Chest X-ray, PA view. Patient: 38 years old, sex M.
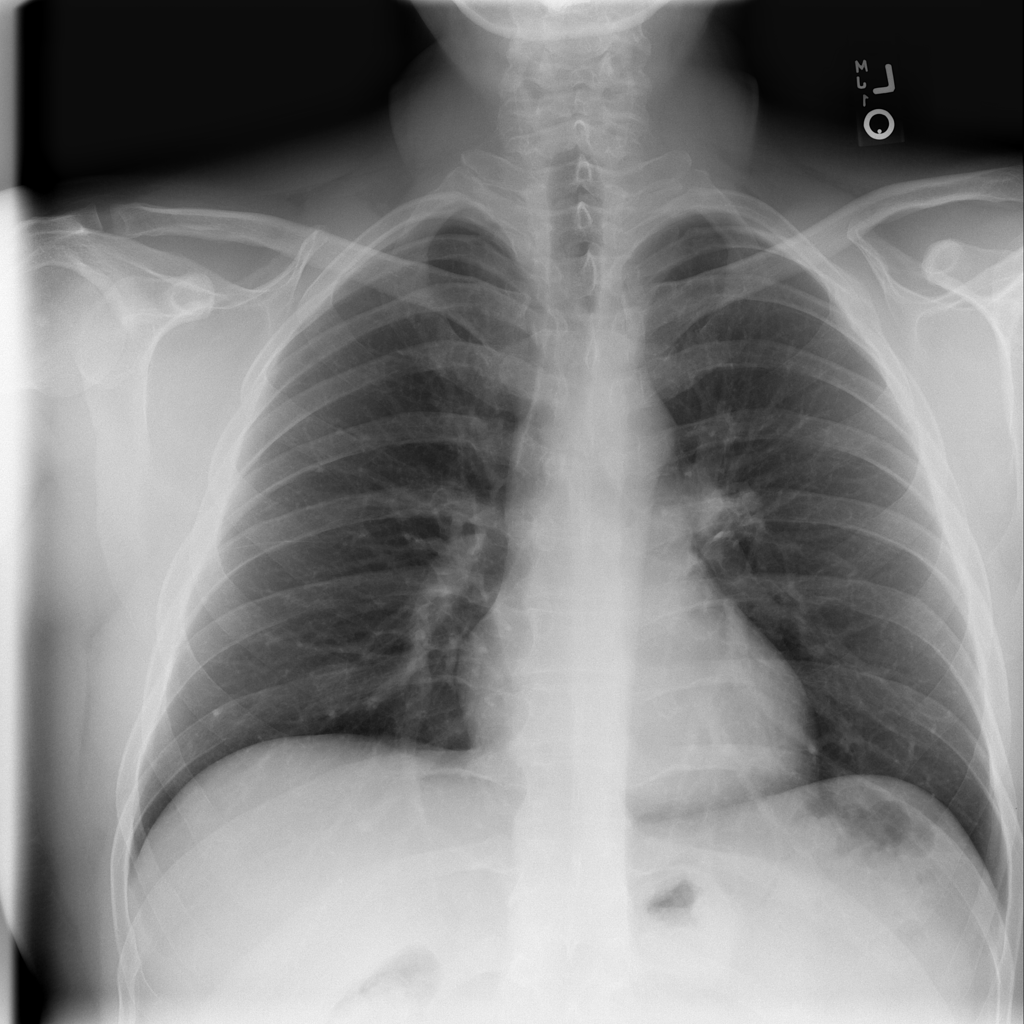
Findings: No Finding